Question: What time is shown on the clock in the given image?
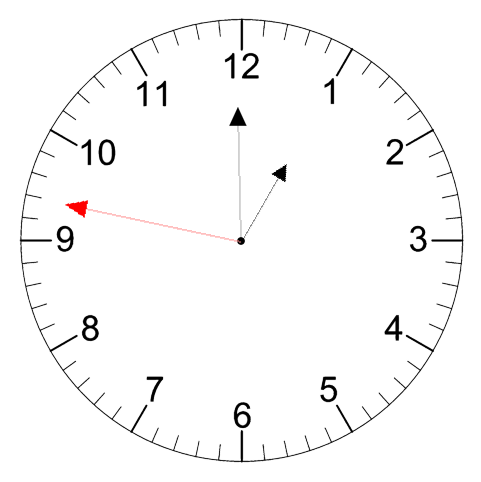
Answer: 12:59:47